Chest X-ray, AP view. Patient: 27 years old, sex M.
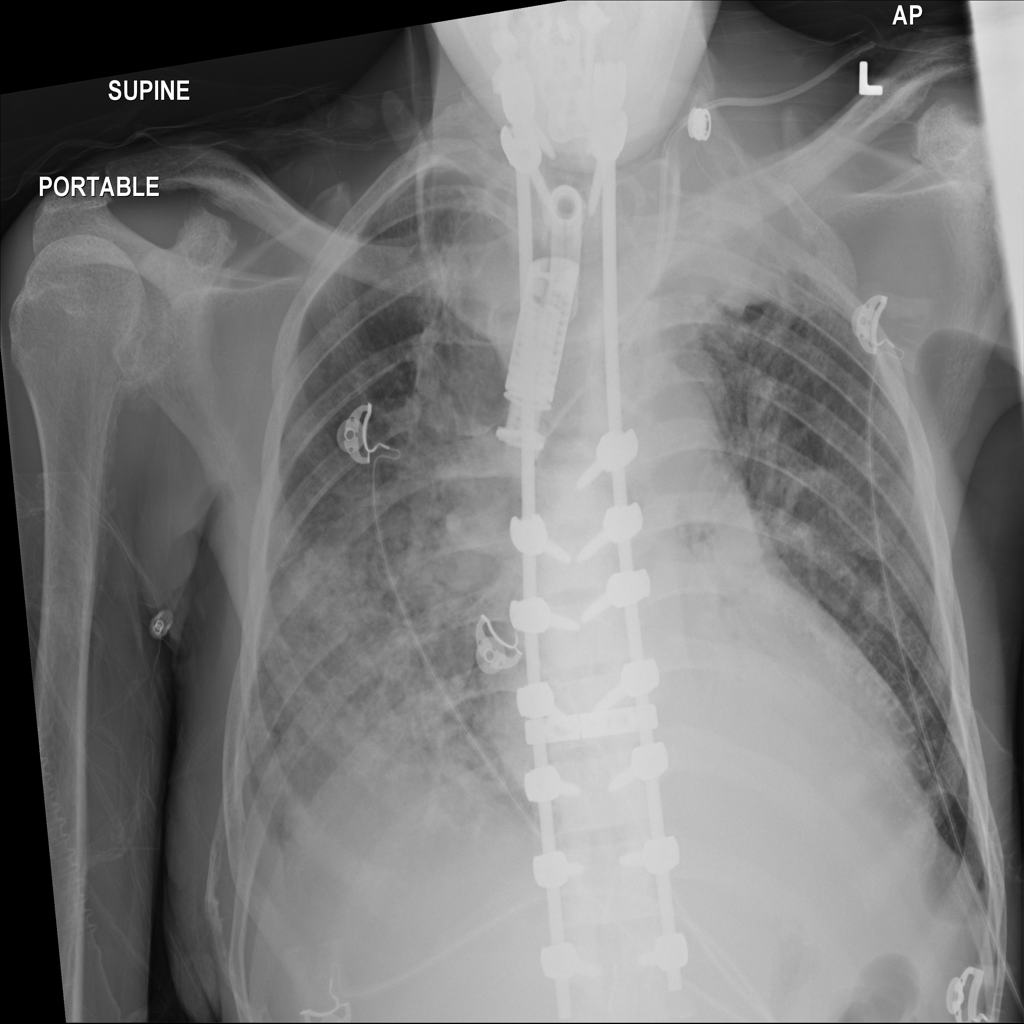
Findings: Consolidation, Nodule